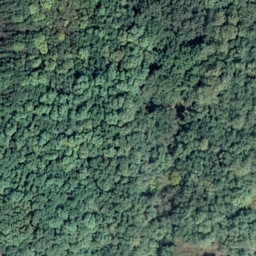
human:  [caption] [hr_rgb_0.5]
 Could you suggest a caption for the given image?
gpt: There are lots of dark green plants in the dense forest .

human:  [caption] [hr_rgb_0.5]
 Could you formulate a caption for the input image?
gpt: Lots of dark green trees constitute a dense forest .

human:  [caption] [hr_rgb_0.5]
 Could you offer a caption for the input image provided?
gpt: This is a dense forest with lots of dark green trees .

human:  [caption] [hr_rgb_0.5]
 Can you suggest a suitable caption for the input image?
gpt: There are lots of dark green trees in the dense forest .

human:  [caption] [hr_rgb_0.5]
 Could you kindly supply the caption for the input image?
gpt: Lots of dark green trees constitute a dense forest .